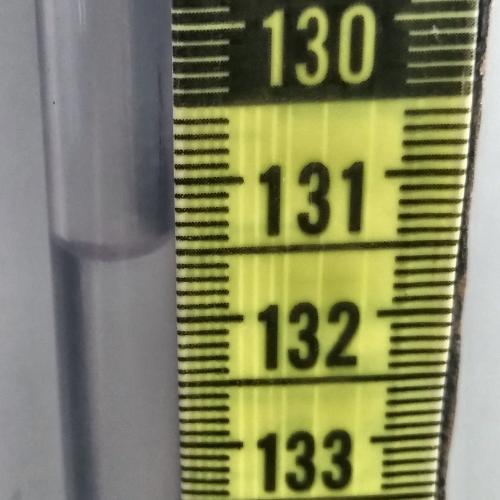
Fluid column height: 131.5 cm